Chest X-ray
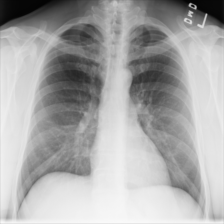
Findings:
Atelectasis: negative
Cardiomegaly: negative
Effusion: negative
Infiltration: negative
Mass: negative
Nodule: negative
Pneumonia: negative
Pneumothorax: negative
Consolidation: negative
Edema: negative
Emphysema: negative
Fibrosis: negative
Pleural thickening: negative
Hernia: negative